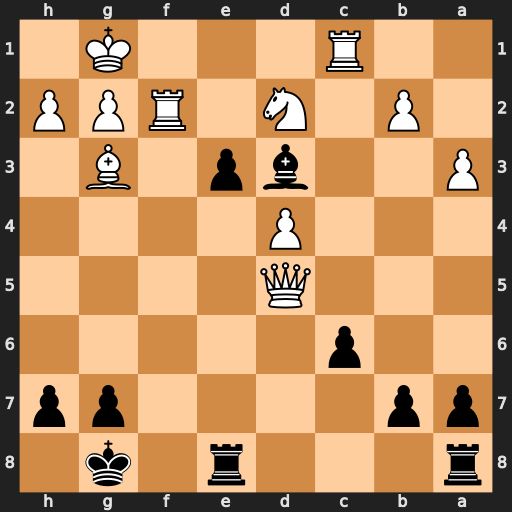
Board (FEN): r3r1k1/pp4pp/2p5/3Q4/3P4/P2bp1B1/1P1N1RPP/2R3K1
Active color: b
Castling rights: -
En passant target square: -
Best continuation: cxd5 Rf3 exd2 Rd1 Be2 Rxd2 Bxf3